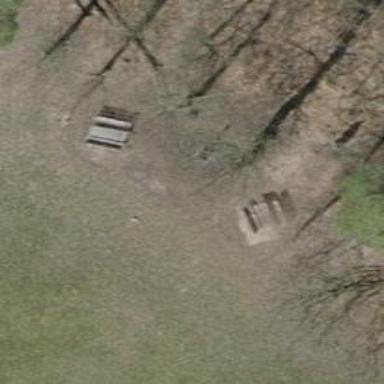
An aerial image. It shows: BBQ amenity.